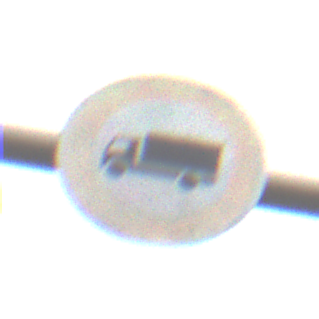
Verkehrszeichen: VerbotFuerKraftfahrzeugeUeberDreiKommaFuenfTonnen
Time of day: Midday
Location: Outdoor (Nature)
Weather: Overcast
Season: NotSpecified
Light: Natural